Question: I am extracting information from a certificate using php and whilst the data is returned okay, there is one particular value "SerialNumber" which is being returned in what seems to be a different number format not sure what it is..
As an example, the actual format I am expecting to receive is:
> 58 ce a5 e3 63 51 b9 1f 49 e4 7a 20 ce ff 25 0f
However, what I am actually getting back is this:
> 118045041395046077749311747456482878735
Here is my php to perform the lookup:
'''
$serial = $cert['tbsCertificate']['serialNumber'];
'''
I have tried doing a few different conversions but none of them came back with the expected format.
Sample of a typical certificate serialnumber field..

VAR DUMP
'''
["version"]=>
string(2) "v3"
["serialNumber"]=>
object(Math_BigInteger)#5 (6) {
["value"]=>
string(39) "118045041395046077749311747456482878735"
["is_negative"]=>
bool(false)
["generator"]=>
string(7) "mt_rand"
["precision"]=>
int(-1)
["bitmask"]=>
bool(false)
["hex"]=>
NULL
'''
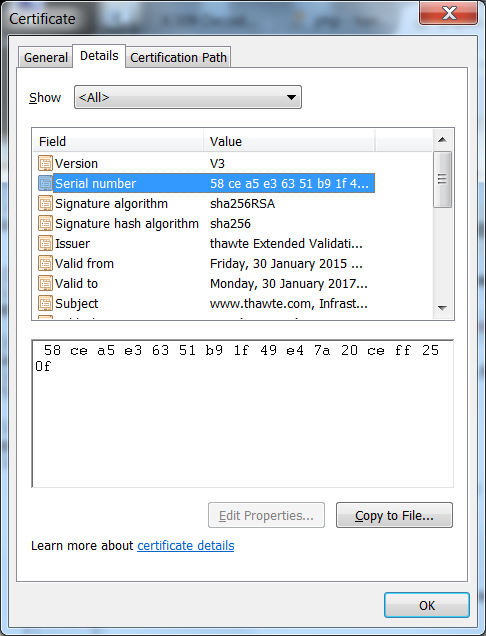
Answer: Your SerialNumber is a <URL> object as the 'var_dump' shows.
Use the 'toHex' method to retrieve the contained number in a hexadecimal format.
See reference on <URL>.
'''
$serial = $cert['tbsCertificate']['serialNumber'];
$valueInHex = $serial->toHex();
'''
Note: in decimal format equals to in hexadecimal format. You may easily check that with an online converter like <URL>.